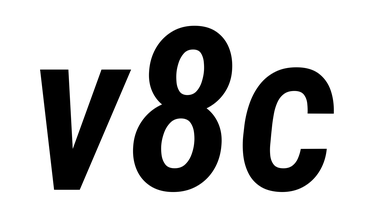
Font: Roboto-Italic_Condensed_SemiBold_Italic